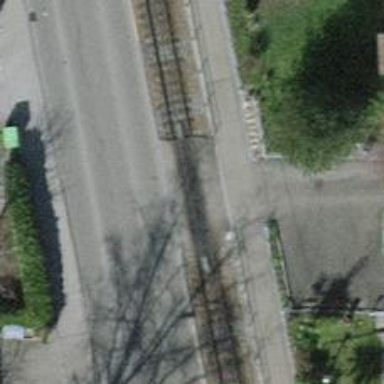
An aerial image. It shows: Level crossing along the railway.